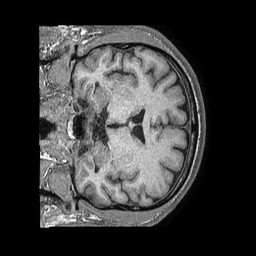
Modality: T1w
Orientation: coronal
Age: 57
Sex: male
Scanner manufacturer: philips
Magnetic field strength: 1.5 T
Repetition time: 0.00749 s
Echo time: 0.003401 s